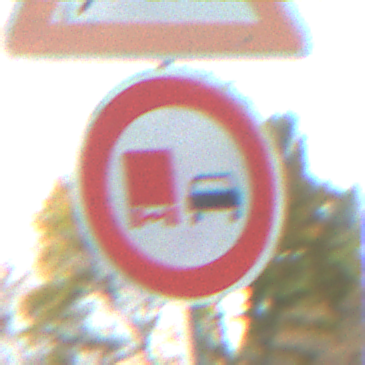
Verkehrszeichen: UeberholverbotKraftfahrzeuge
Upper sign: WildwechselLinks
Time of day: MorningAfternoon
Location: Outdoor (Suburban)
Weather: PartlyCloudy
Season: NotSpecified
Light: Natural